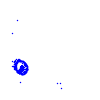
Particle: electron